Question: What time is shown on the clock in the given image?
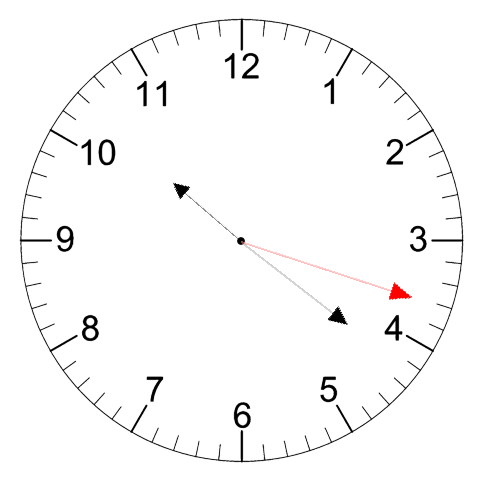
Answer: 10:21:18